Interaction volume radius: 10 \u00c5
Interaction volume height: 40 \u00c5
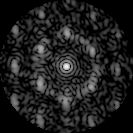
Disorder parameter: 0.6017